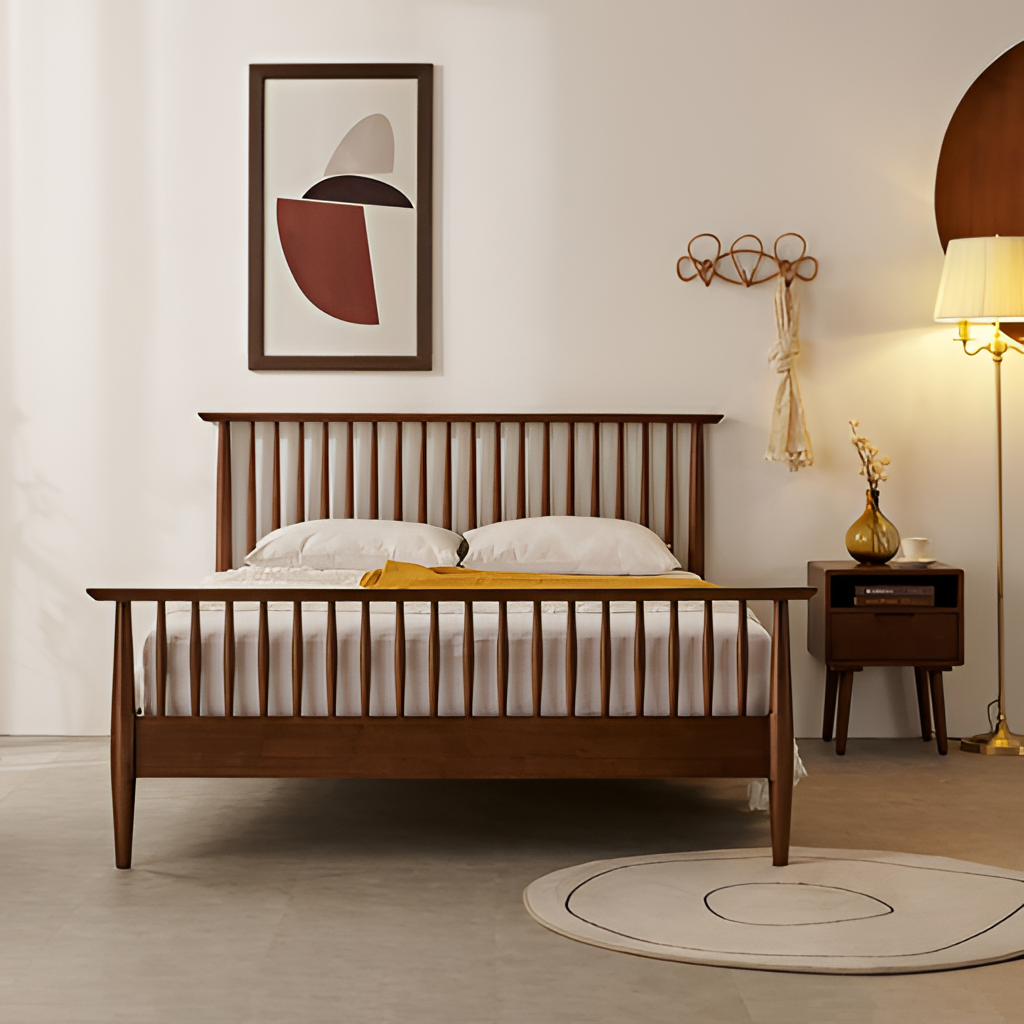
brown wood bed, bedroom, modern, paint wallpaper, with solid pattern, tile flooring, with solid pattern